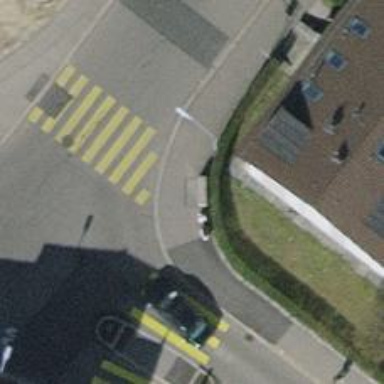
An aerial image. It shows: Power utility street cabinet.